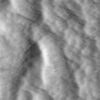
Label: not_dusty